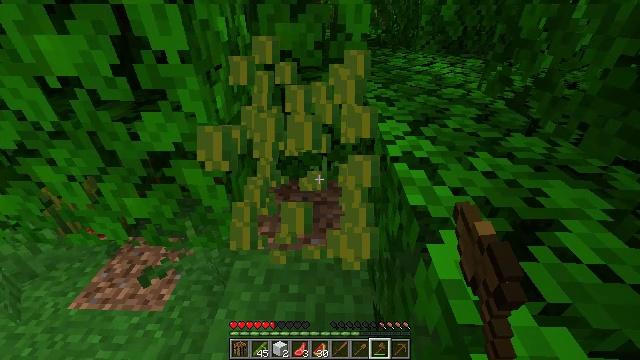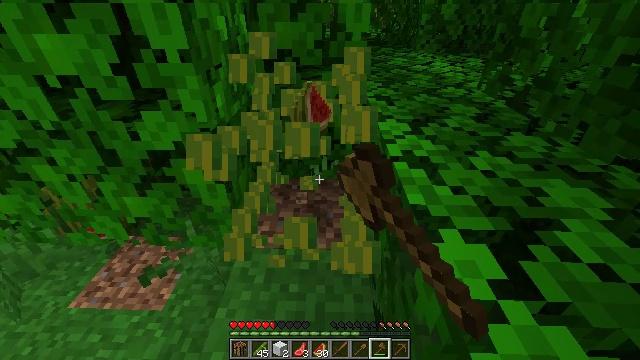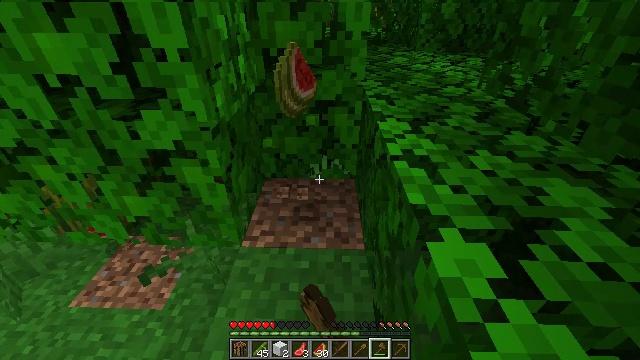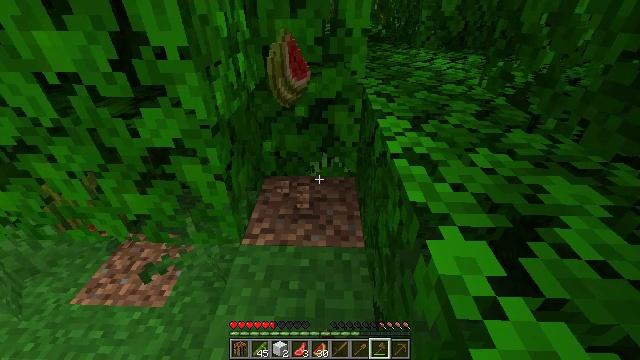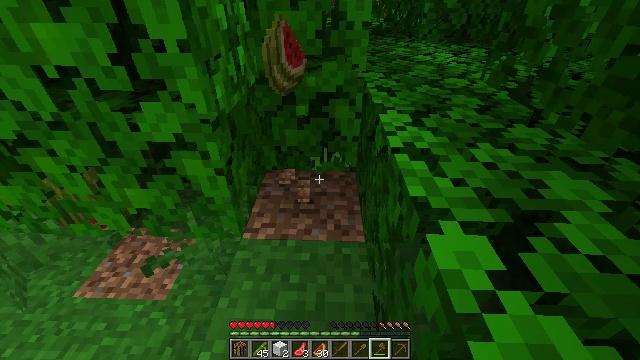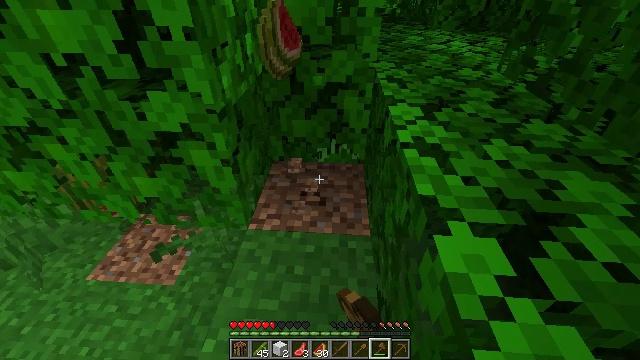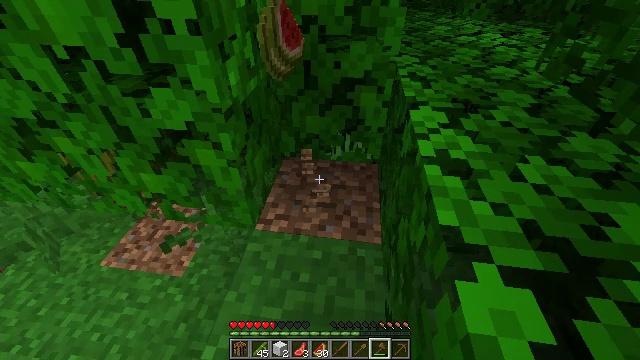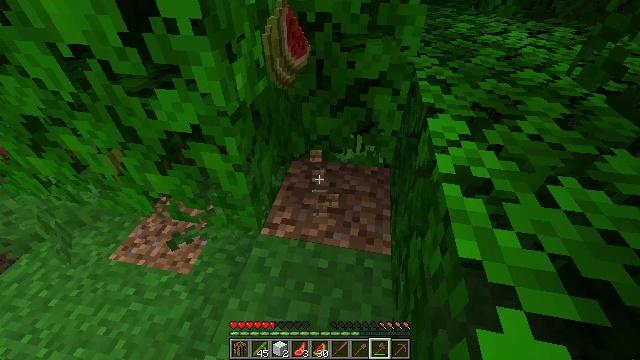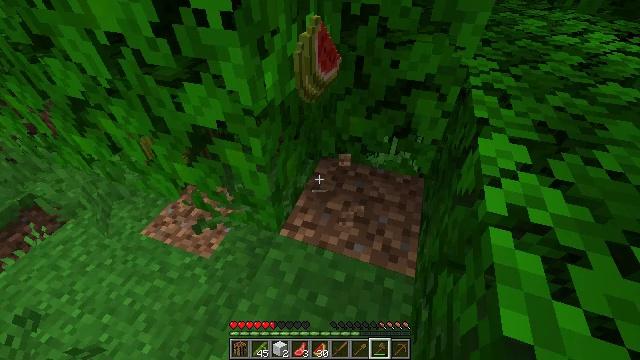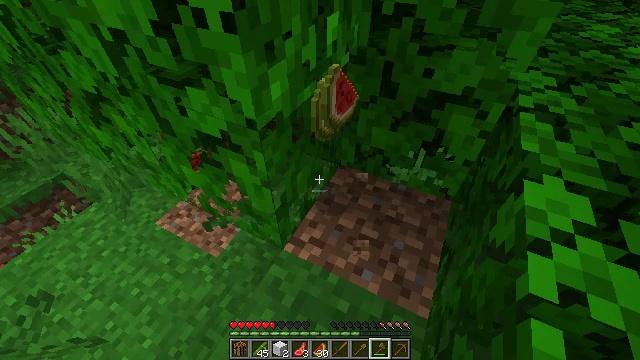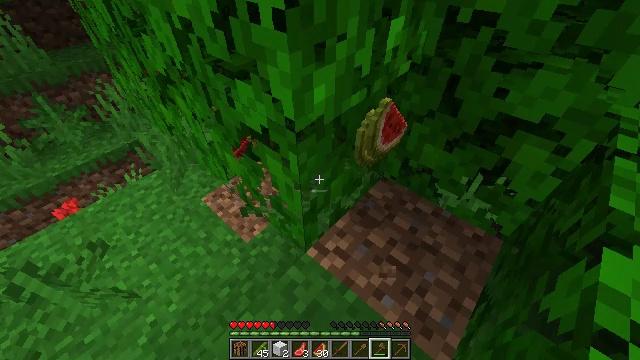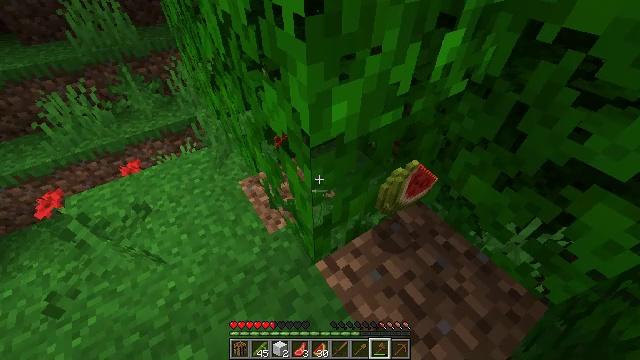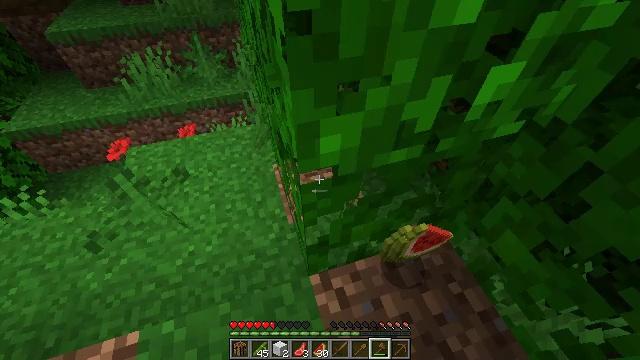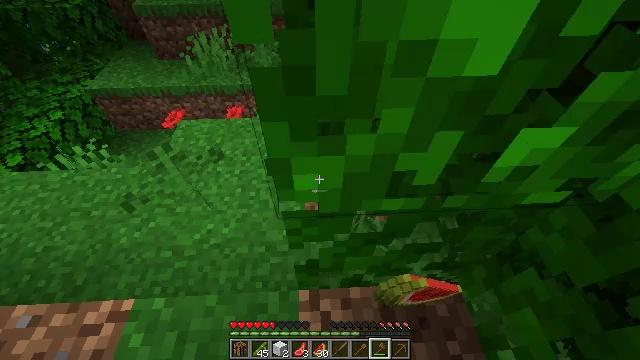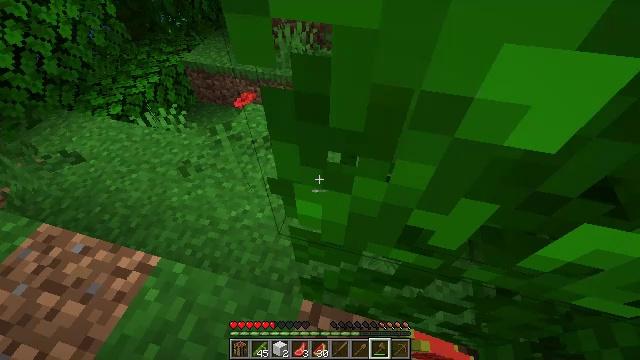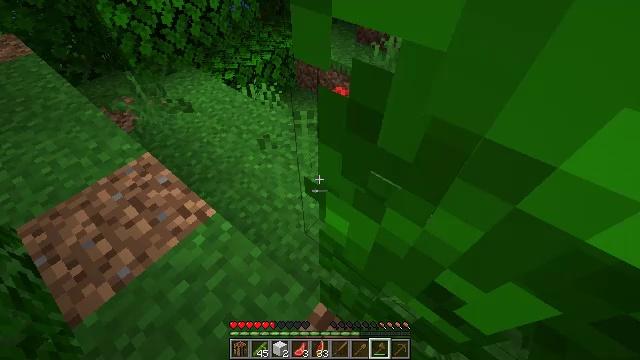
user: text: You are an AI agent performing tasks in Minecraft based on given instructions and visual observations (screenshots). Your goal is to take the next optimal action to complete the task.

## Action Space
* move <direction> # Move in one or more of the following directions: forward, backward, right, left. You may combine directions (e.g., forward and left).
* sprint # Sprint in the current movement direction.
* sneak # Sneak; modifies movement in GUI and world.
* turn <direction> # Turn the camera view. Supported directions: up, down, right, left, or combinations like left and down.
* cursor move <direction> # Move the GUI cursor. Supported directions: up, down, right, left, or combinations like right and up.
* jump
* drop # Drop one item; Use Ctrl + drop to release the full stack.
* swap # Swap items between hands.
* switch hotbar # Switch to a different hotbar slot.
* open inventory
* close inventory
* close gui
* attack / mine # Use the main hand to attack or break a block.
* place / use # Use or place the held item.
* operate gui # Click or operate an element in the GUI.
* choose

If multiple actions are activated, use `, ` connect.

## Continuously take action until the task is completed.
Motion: motion action
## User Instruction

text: Attack the jungle leaves to remove it.
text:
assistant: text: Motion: attack / mine
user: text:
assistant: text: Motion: attack / mine
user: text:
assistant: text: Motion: attack / mine
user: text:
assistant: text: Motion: turn down, attack / mine
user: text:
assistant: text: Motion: move forward and move right, turn left and down, attack / mine
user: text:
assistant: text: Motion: move forward and move right, turn left and down
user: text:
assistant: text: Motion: move forward and move right, turn left and down
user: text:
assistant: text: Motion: move forward and move right, turn left and down
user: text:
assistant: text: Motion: move forward and move right, turn left and down
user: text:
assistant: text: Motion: move forward and move right, turn left
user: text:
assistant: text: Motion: move forward and move right, turn left and down
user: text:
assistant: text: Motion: move forward and move right, turn left and down
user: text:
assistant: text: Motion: move forward and move right, turn left and down
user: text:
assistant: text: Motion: move forward and move right, turn left
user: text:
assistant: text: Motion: move forward, turn left
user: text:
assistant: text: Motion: move forward and move left, turn left
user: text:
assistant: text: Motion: move forward and move left, turn left
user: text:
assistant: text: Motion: move forward and move left, turn left
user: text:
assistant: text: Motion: move forward and move left
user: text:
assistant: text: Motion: move forward and move left, turn right
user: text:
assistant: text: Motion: move forward and move left, turn right
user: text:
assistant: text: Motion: move forward and move left, turn right
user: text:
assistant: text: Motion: move forward, turn right
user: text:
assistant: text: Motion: move forward, turn right
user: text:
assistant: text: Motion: move forward, turn right
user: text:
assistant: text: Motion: move forward, sprint, turn right
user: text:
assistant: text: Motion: move forward, sprint
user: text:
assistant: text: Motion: move forward, sprint, turn right
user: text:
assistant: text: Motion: move forward, sprint, turn right
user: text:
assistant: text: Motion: move forward, turn right